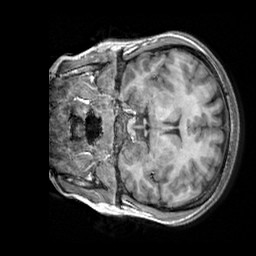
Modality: T1w
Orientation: coronal
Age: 25
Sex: female
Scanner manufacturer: siemens
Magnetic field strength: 3 T
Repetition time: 2.3 s
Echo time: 0.00303 s